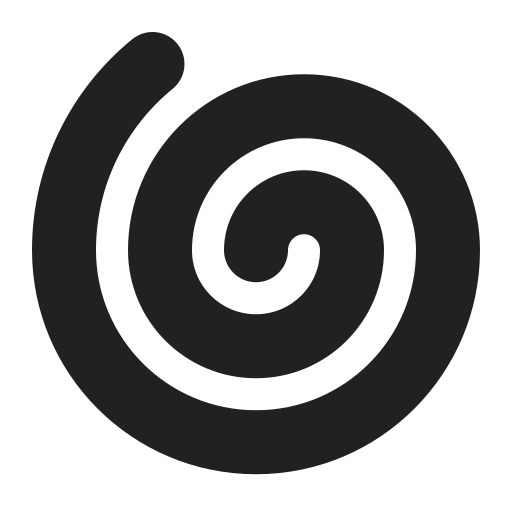
cyclone high contrast